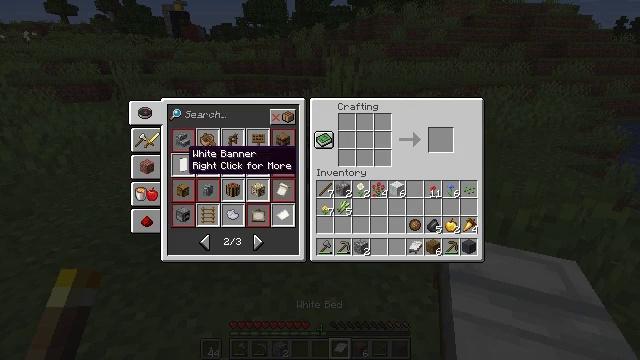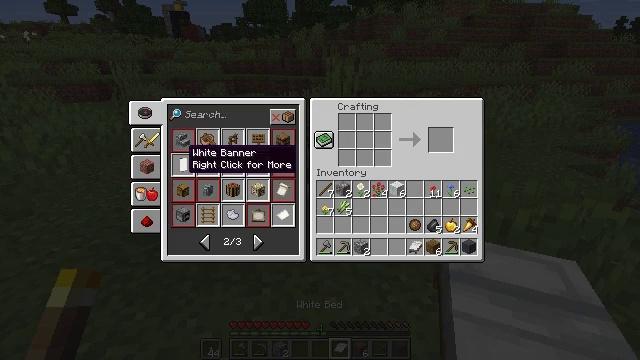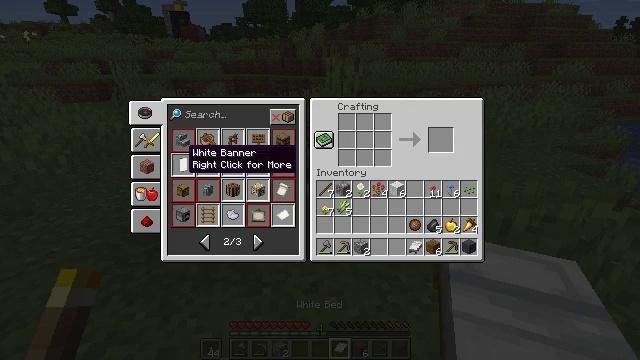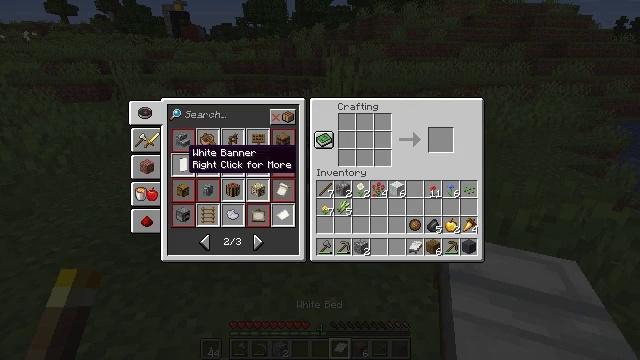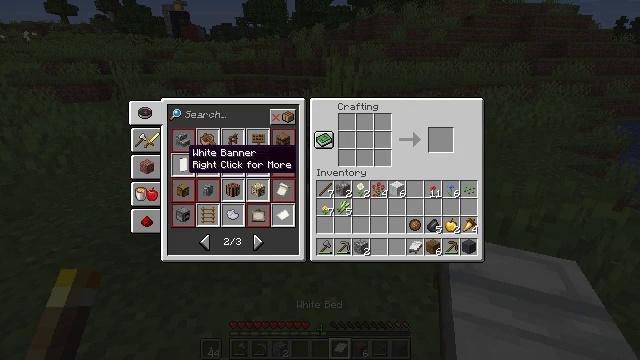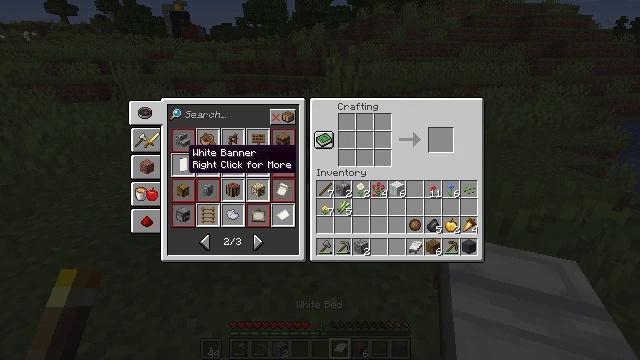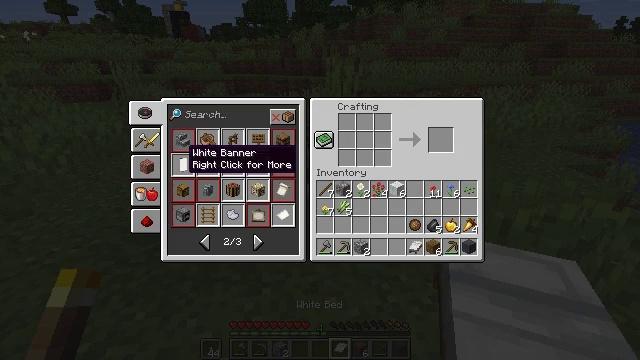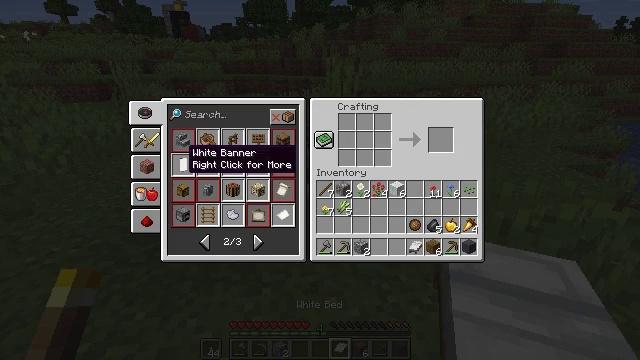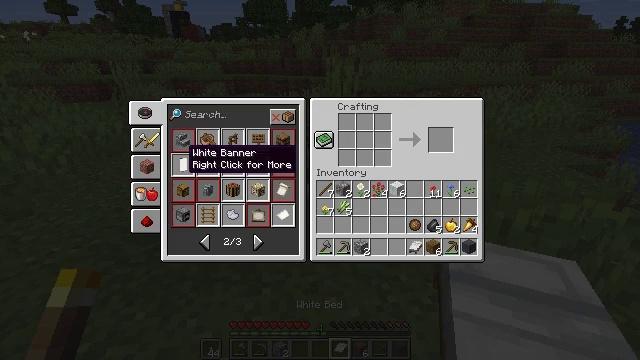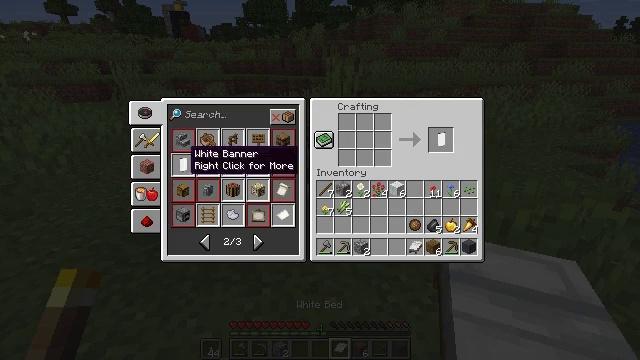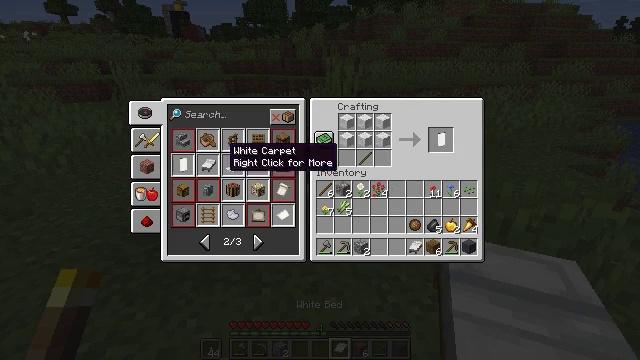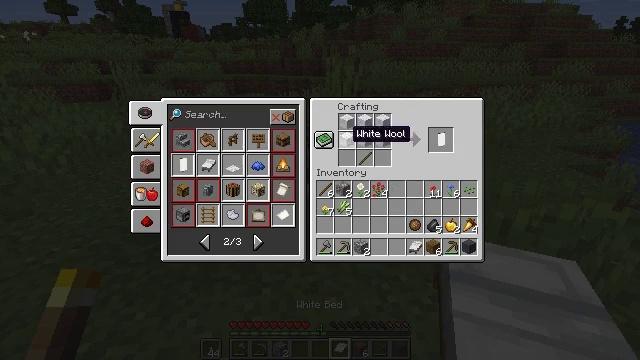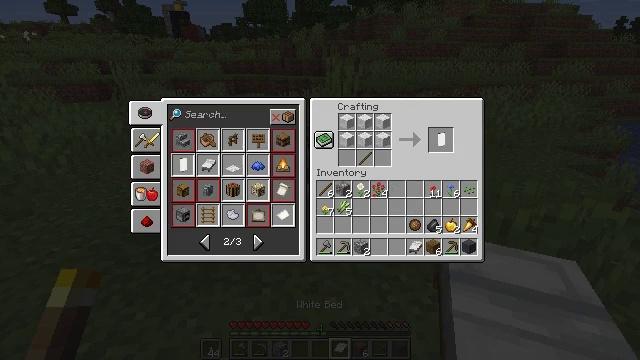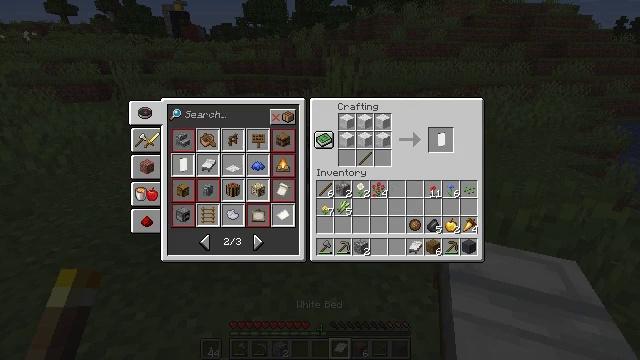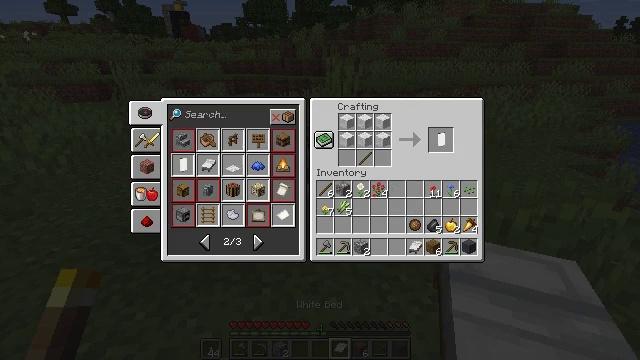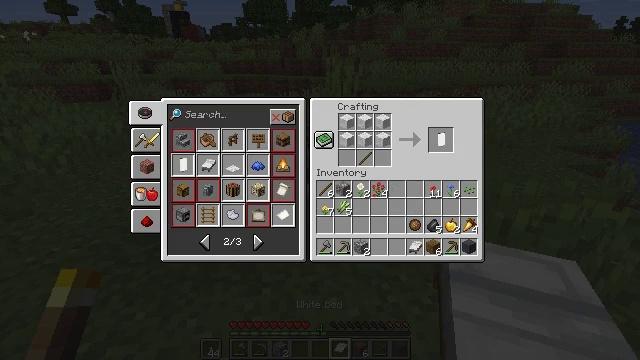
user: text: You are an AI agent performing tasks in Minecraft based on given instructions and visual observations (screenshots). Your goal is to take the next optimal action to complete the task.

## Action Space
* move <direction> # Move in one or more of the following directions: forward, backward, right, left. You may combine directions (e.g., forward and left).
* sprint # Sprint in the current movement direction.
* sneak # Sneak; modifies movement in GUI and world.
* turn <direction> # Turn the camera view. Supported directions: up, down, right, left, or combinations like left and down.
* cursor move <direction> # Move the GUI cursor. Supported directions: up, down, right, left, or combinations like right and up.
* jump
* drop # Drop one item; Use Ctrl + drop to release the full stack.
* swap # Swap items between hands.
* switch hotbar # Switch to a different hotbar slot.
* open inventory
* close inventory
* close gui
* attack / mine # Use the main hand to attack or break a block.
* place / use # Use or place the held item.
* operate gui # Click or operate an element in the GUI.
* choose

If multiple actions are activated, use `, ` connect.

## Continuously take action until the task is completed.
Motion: motion action
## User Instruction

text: craft item white banner
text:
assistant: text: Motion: no_op
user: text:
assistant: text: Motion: no_op
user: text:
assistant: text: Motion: no_op
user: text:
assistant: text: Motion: operate gui
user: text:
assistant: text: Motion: operate gui
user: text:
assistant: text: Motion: operate gui
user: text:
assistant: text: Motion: no_op
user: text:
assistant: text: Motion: no_op
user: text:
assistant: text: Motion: no_op
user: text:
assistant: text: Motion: cursor move right
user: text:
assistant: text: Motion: cursor move right and up
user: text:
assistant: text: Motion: cursor move right and up
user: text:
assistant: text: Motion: no_op
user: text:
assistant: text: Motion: no_op
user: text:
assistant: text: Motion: no_op
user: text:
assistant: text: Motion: no_op
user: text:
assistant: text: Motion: no_op
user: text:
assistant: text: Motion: cursor move right
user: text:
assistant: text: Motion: cursor move right
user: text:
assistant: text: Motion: no_op
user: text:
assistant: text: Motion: no_op
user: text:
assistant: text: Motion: sneak
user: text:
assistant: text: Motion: sneak
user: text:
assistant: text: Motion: sneak
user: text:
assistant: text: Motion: sneak
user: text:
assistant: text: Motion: sneak
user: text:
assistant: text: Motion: sneak
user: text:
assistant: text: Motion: sneak, operate gui
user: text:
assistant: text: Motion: sneak, operate gui
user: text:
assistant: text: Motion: sneak, operate gui